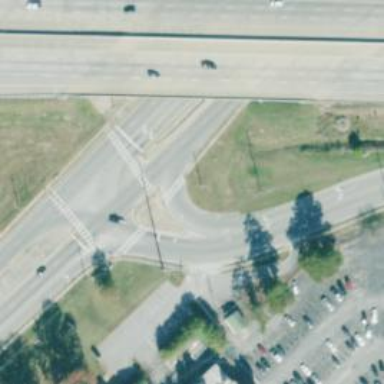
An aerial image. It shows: Asphalt road with secondary link designation.